Question: iTunes uses an <URL> tag called , and for one album to be actually grouped as an album in iTunes, both the Album Name and Album Artist must be the same.
As far as I'm concerned, Album Artist isn't an official <URL> libraries I've seen so far, none supported "Album Artist".

Does anyone know more about this strange tag, and how to set it in java (or with any command line utility).
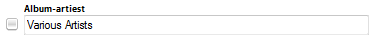
Answer: The commenters above are correct, 'TPE2' ("Band/Orchestra/Accompaniment") is the ID3 tag which is usually repurposed for this. I know that at least iTunes, Windows Media Player, J River Media Center, and XBMC all use this tag, because I use it extensively in my own music collection and all of those applications have supported it seamlessly.
To edit this tag:
: you really can't go wrong with <URL> cleanly, etc. Highly recommended.
: the <URL> command-line tool works a treat in this case:
'''
$ id3v2 -l foo.mp3
[...]
id3v2 tag info for foo.mp3:
TFLT (File type): MPG/3
TIT2 (Title/songname/content description): Because Of The Blood (Single Version)
TPE1 (Lead performer(s)/Soloist(s)): Sin Fang
TPE2 (Band/orchestra/accompaniment): Sin Fang
[...]
$ id3v2 --TPE2 "Spice Girls" foo.mp3
$ id3v2 -l foo.mp3 | grep TPE2
TPE2 (Band/orchestra/accompaniment): Spice Girls
'''
(this tool is available by default in the Ubuntu repos, 'sudo apt-get install id3v2')
Use something like the <URL> project. I haven't used this in a while but something like:
'''
MP3File file = new MP3File(new java.io.File("foo.mp3"));
((FrameBodyTPE2) file.getID3v2Tag().getFrame("TPE2").getBody()).setText("Backstreet Boys");
file.save();
'''
is pretty close (or at least, close enough to get you started).